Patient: sex F, age 83
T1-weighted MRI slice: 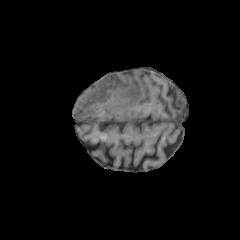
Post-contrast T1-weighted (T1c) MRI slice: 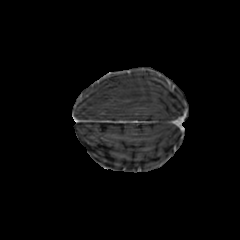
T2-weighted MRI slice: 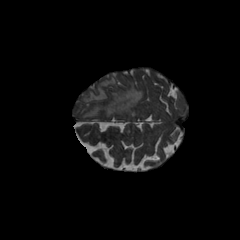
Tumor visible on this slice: yes
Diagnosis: Glioblastoma, IDH-wildtype
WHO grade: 4